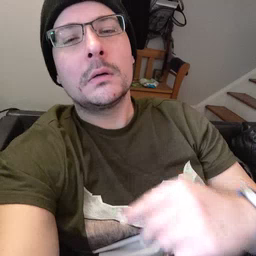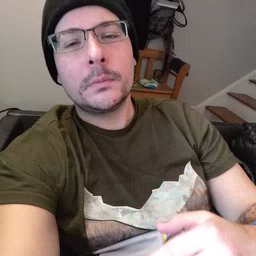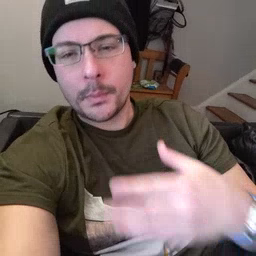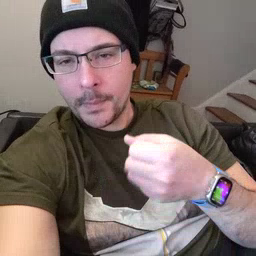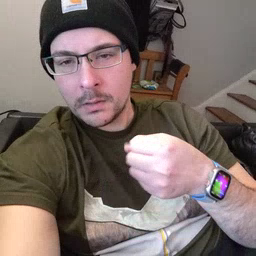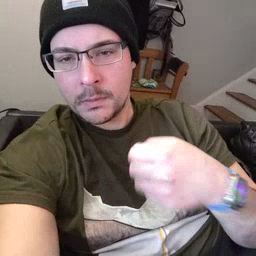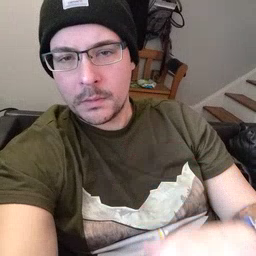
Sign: milk